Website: apple
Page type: billing-address
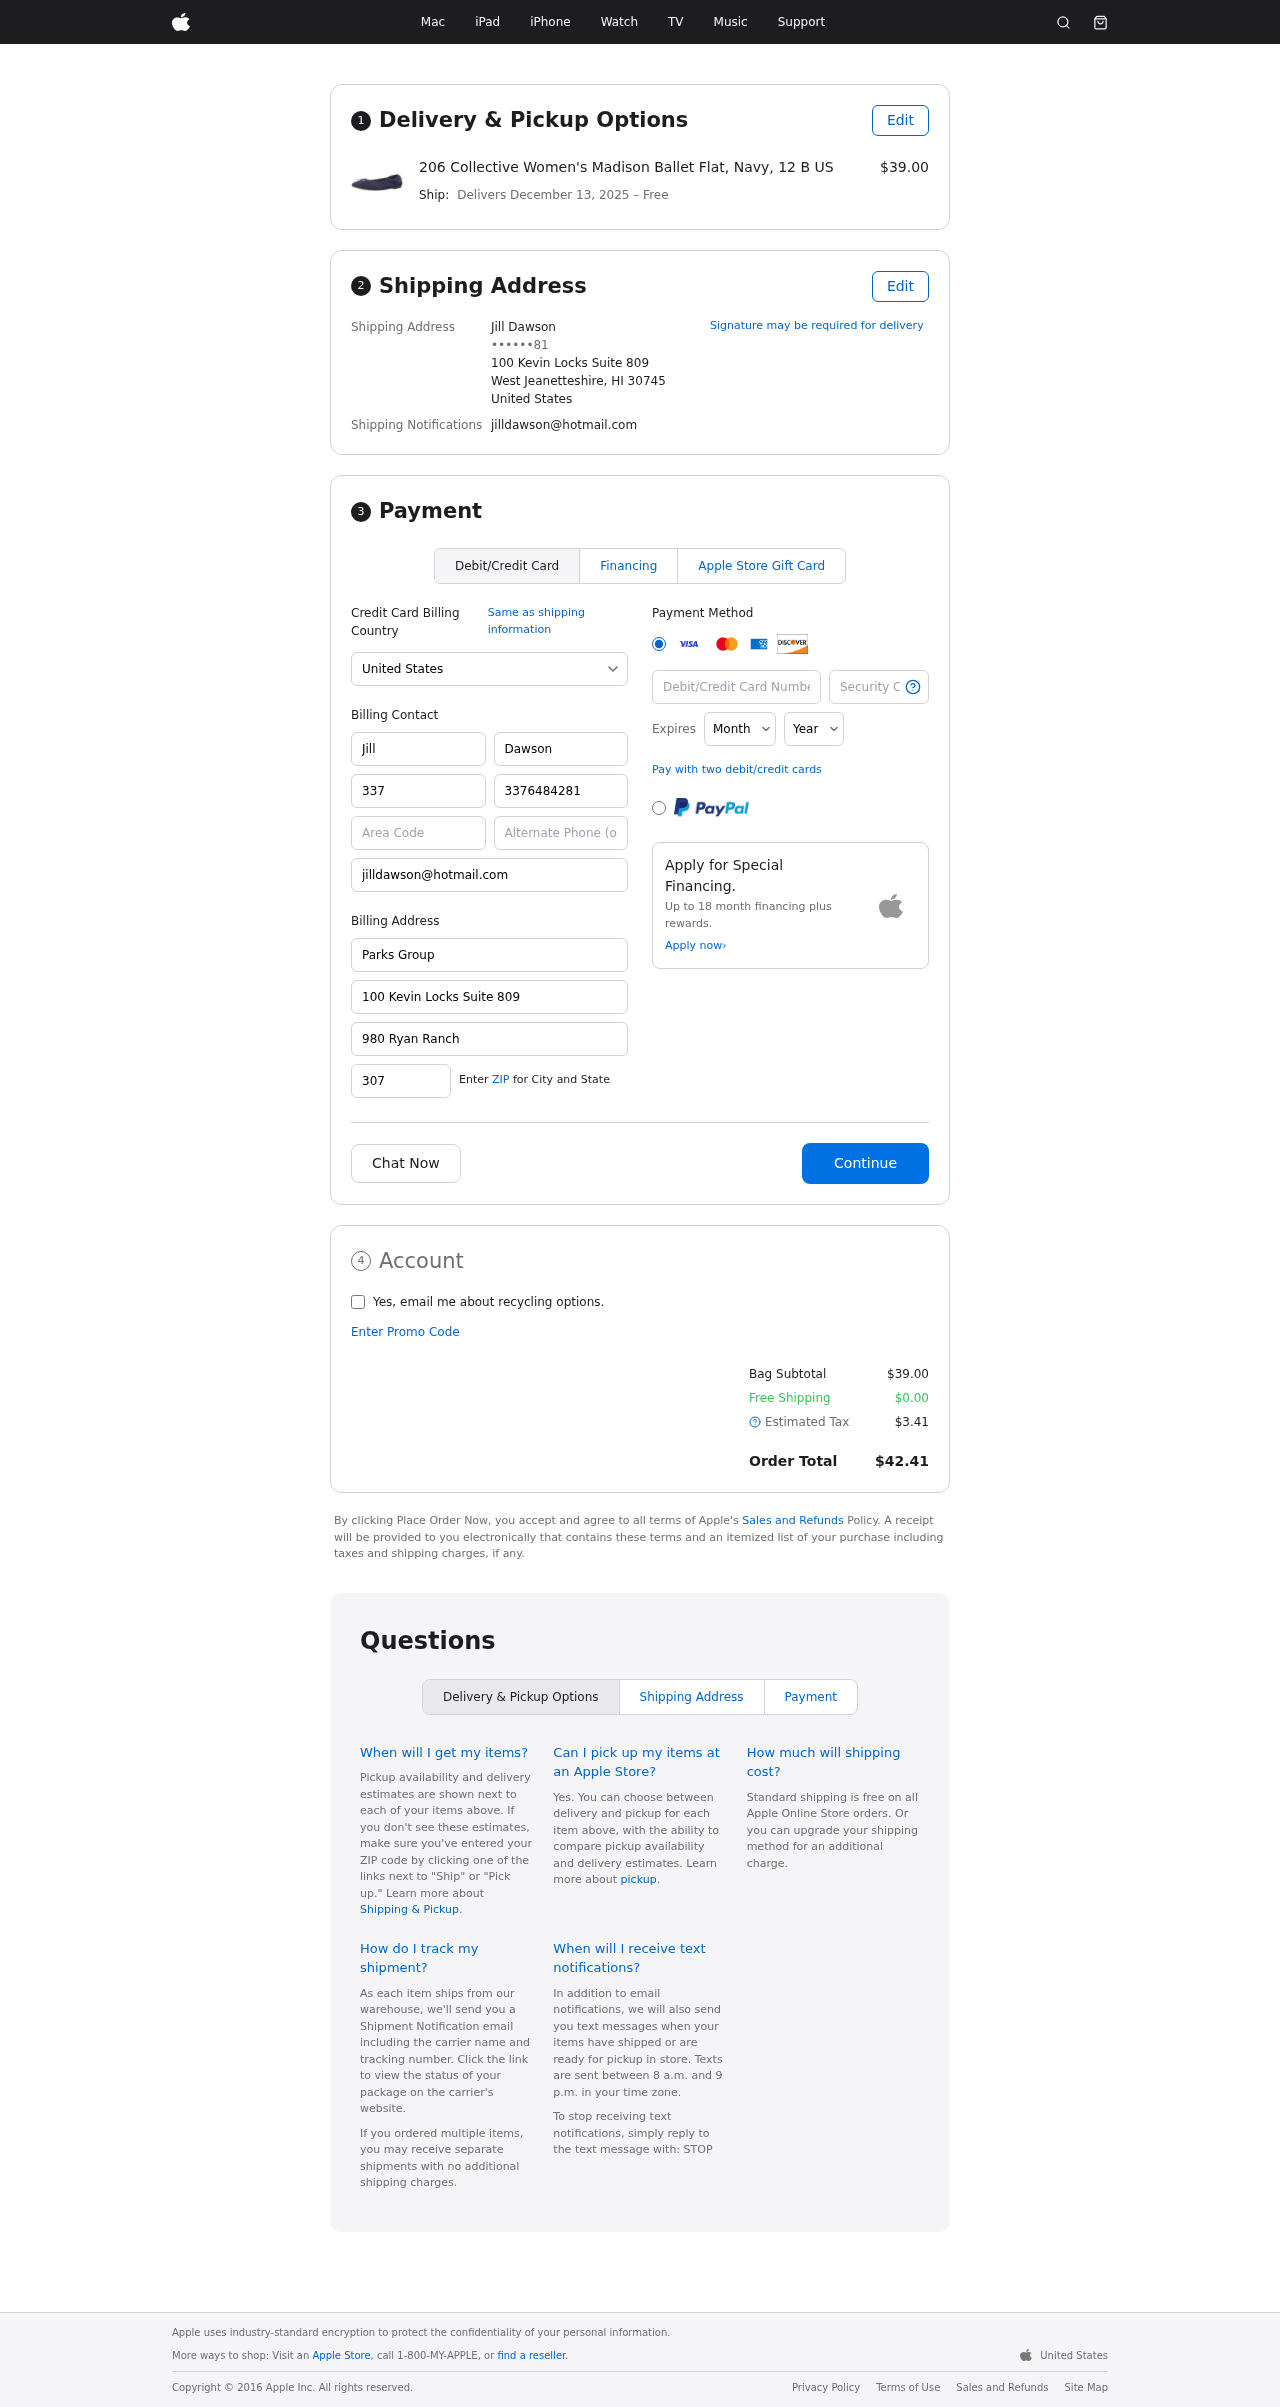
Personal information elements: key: PII_CARD_CVV
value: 388
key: PII_CARD_EXPIRY_MONTH
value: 05
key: PII_CARD_EXPIRY_YEAR
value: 29
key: PII_CARD_NUMBER
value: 4068 8811 5270 2142
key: PII_CITY_STATE_ZIP
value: West Jeanetteshire, HI 30745
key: PII_COUNTRY
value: United States
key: PII_EMAIL
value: jilldawson@hotmail.com
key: PII_FULLNAME
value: Jill Dawson
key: PII_STREET
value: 100 Kevin Locks Suite 809
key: PII_PHONE_MASKED
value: ••••••81
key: PII_BILLING_FIRSTNAME
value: Jill
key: PII_BILLING_LASTNAME
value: Dawson
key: PII_BILLING_PHONE_AREA
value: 337
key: PII_BILLING_PHONE
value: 3376484281
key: PII_BILLING_EMAIL
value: jilldawson@hotmail.com
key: PII_BILLING_COMPANY
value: Parks Group
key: PII_BILLING_STREET
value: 100 Kevin Locks Suite 809
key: PII_BILLING_STREET2
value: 980 Ryan Ranch
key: PII_BILLING_POSTCODE
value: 30745
Product elements: key: PRODUCT1_NAME
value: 206 Collective Women's Madison Ballet Flat, Navy, 12 B US
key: PRODUCT1_PRICE
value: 39
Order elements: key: ORDER_DELIVERY_DATE
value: December 13, 2025
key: ORDER_SUBTOTAL
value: $39.00
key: ORDER_SHIPPING_COST
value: $0.00
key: ORDER_TAX
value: $3.41
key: ORDER_TOTAL
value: $42.41